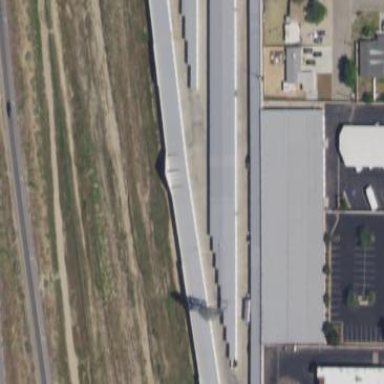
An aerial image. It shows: Warehouse.